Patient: sex F, age 61
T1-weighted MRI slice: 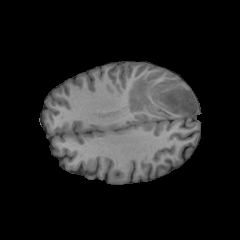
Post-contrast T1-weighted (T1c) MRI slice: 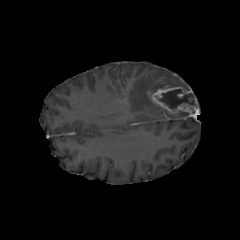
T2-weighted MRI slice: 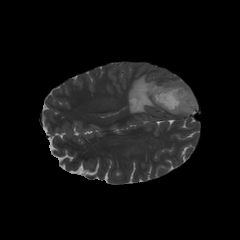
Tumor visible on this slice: yes
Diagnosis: Glioblastoma, IDH-wildtype
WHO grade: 4